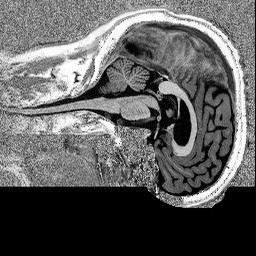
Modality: MP2RAGE
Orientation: sagittal
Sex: male